Interaction volume radius: 10 \u00c5
Interaction volume height: 20 \u00c5
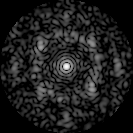
Disorder parameter: 0.6709